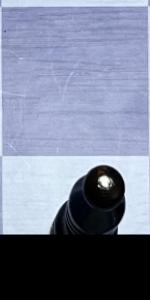
Label: Bishop_Black